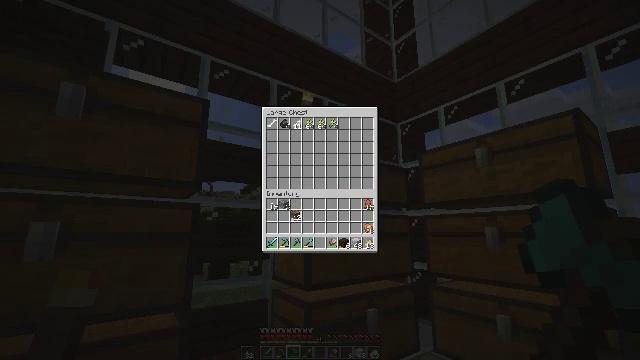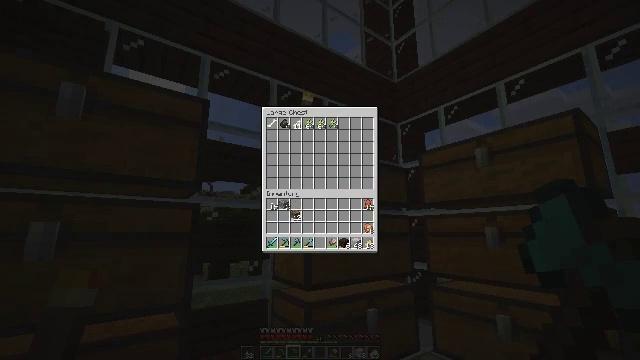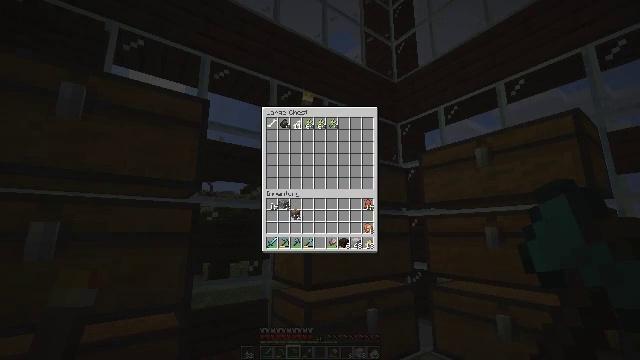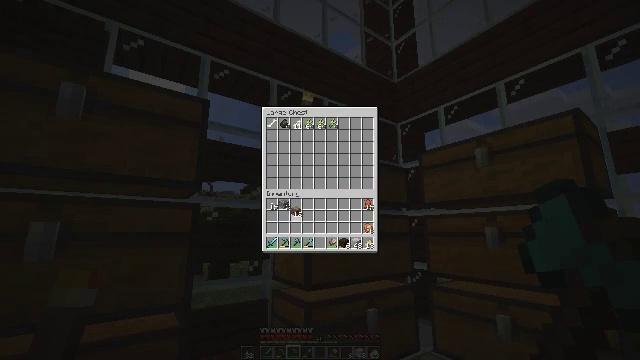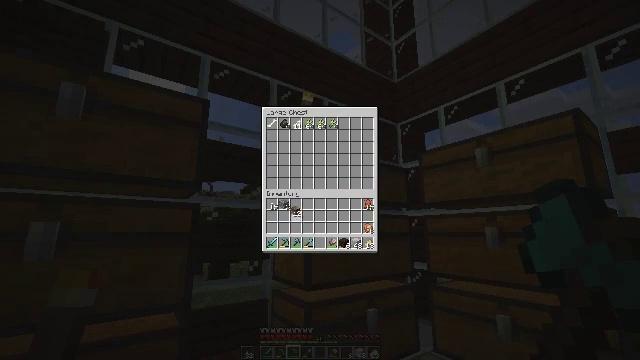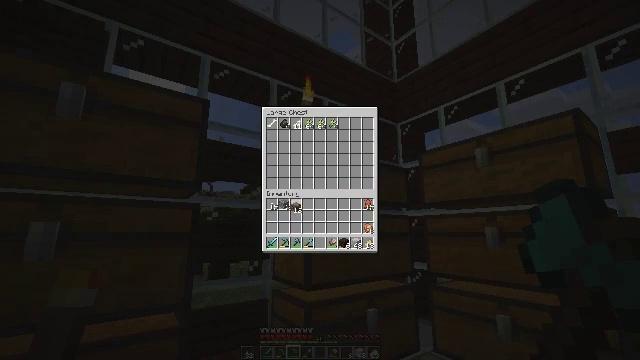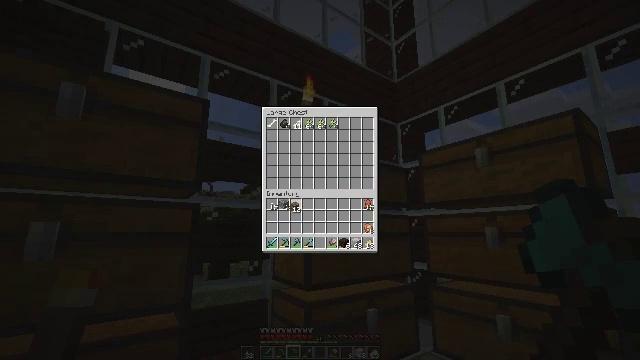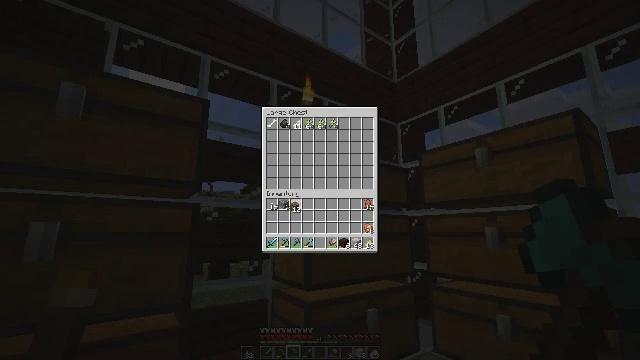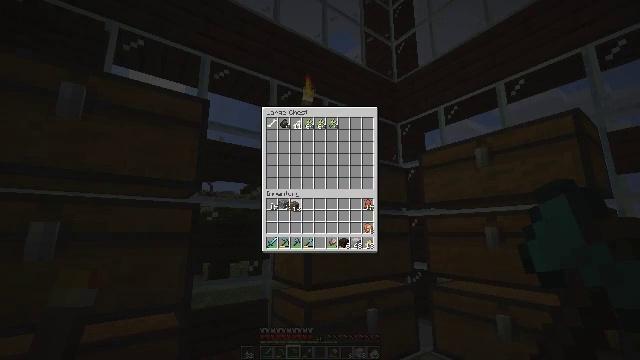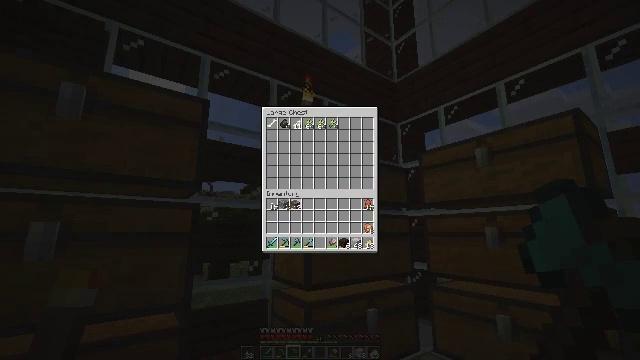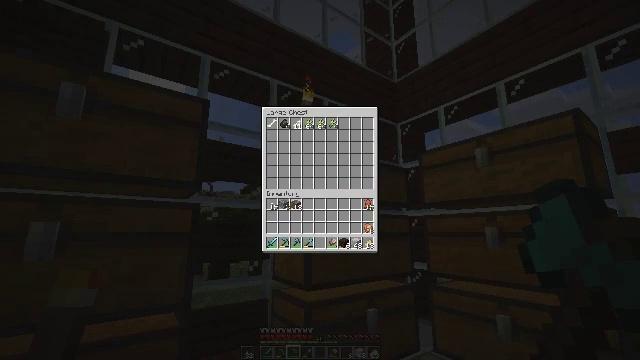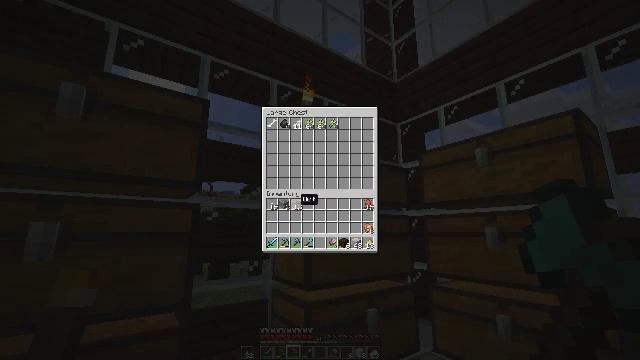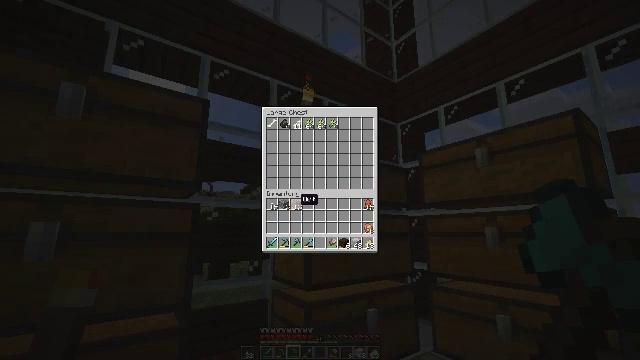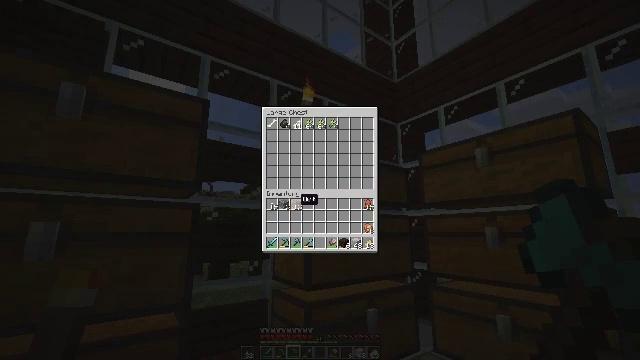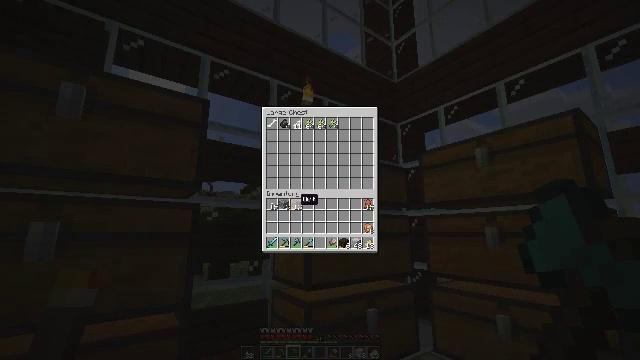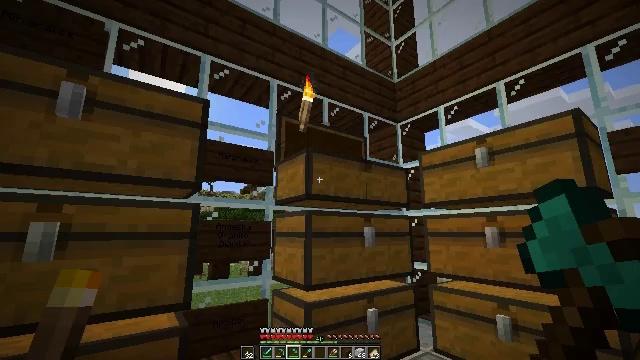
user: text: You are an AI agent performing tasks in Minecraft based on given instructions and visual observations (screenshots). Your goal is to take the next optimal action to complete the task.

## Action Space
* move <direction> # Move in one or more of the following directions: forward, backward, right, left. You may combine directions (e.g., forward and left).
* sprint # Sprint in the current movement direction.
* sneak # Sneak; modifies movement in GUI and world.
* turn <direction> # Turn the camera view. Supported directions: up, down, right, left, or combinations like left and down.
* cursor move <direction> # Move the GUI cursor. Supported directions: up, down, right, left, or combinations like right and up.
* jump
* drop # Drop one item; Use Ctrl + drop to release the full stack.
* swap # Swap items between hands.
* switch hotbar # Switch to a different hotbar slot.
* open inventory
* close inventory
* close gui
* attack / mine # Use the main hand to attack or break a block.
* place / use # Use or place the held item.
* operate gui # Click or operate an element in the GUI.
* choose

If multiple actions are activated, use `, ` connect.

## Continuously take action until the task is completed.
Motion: motion action
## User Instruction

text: Harvest dark oak log for resources.
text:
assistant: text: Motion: attack / mine
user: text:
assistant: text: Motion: attack / mine
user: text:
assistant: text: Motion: no_op
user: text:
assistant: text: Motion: no_op
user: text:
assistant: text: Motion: no_op
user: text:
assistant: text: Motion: no_op
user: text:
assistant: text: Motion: no_op
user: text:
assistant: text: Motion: no_op
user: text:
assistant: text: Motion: attack / mine
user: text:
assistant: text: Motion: attack / mine
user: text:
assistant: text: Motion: no_op
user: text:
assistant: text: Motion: no_op
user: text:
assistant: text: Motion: no_op
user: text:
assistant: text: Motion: no_op
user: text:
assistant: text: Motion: no_op
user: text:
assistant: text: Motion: no_op
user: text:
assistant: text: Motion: no_op
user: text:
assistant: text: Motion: no_op
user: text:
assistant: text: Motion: turn left and down
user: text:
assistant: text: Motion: turn left and down
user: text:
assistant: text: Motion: turn left
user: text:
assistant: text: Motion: move forward, turn left and up
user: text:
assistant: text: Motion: move forward, turn left
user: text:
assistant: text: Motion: move forward
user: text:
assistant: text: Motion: move forward, turn left
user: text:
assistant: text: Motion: move forward, turn left
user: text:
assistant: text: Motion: move forward, turn left
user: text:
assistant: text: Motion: move forward, turn left and down
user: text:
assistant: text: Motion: move forward, turn left and down
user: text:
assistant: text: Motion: turn left and down